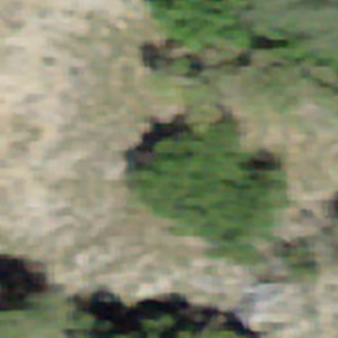
Label: other